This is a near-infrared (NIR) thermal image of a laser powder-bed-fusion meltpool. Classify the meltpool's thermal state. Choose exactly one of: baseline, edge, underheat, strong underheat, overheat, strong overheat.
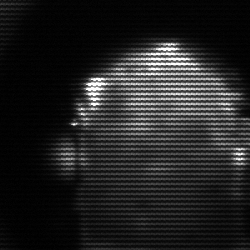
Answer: baseline